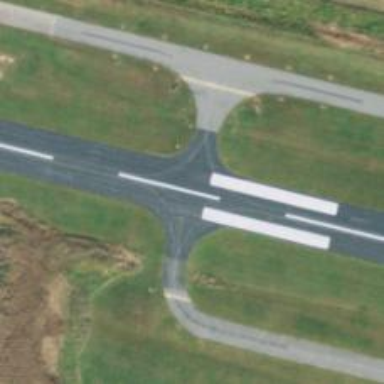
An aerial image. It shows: View of taxiway at the airport.